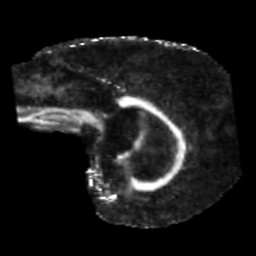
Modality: FA
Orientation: sagittal
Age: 75
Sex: male
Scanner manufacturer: siemens
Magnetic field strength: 3 T
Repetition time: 5.25 s
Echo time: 0.08 s